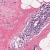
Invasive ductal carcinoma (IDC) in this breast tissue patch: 0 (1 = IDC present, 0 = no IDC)